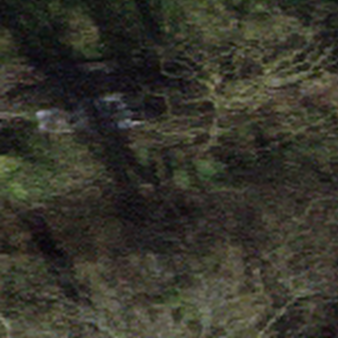
Label: other